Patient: sex F, age 73
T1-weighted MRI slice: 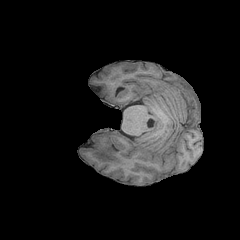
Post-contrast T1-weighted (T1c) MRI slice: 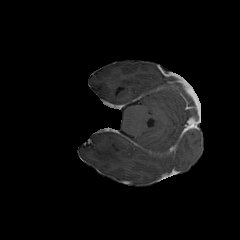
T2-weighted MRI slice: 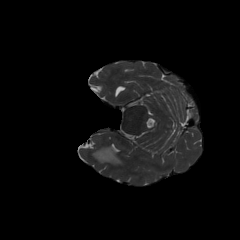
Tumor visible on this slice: yes
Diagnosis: Glioblastoma, IDH-wildtype
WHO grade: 4